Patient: sex M, age 43
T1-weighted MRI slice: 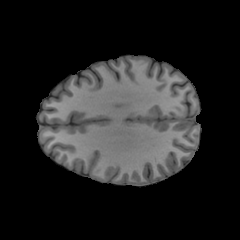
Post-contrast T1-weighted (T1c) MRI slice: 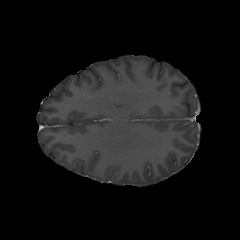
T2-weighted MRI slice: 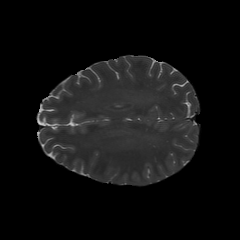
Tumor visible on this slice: no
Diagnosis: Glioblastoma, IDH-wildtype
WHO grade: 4